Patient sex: M
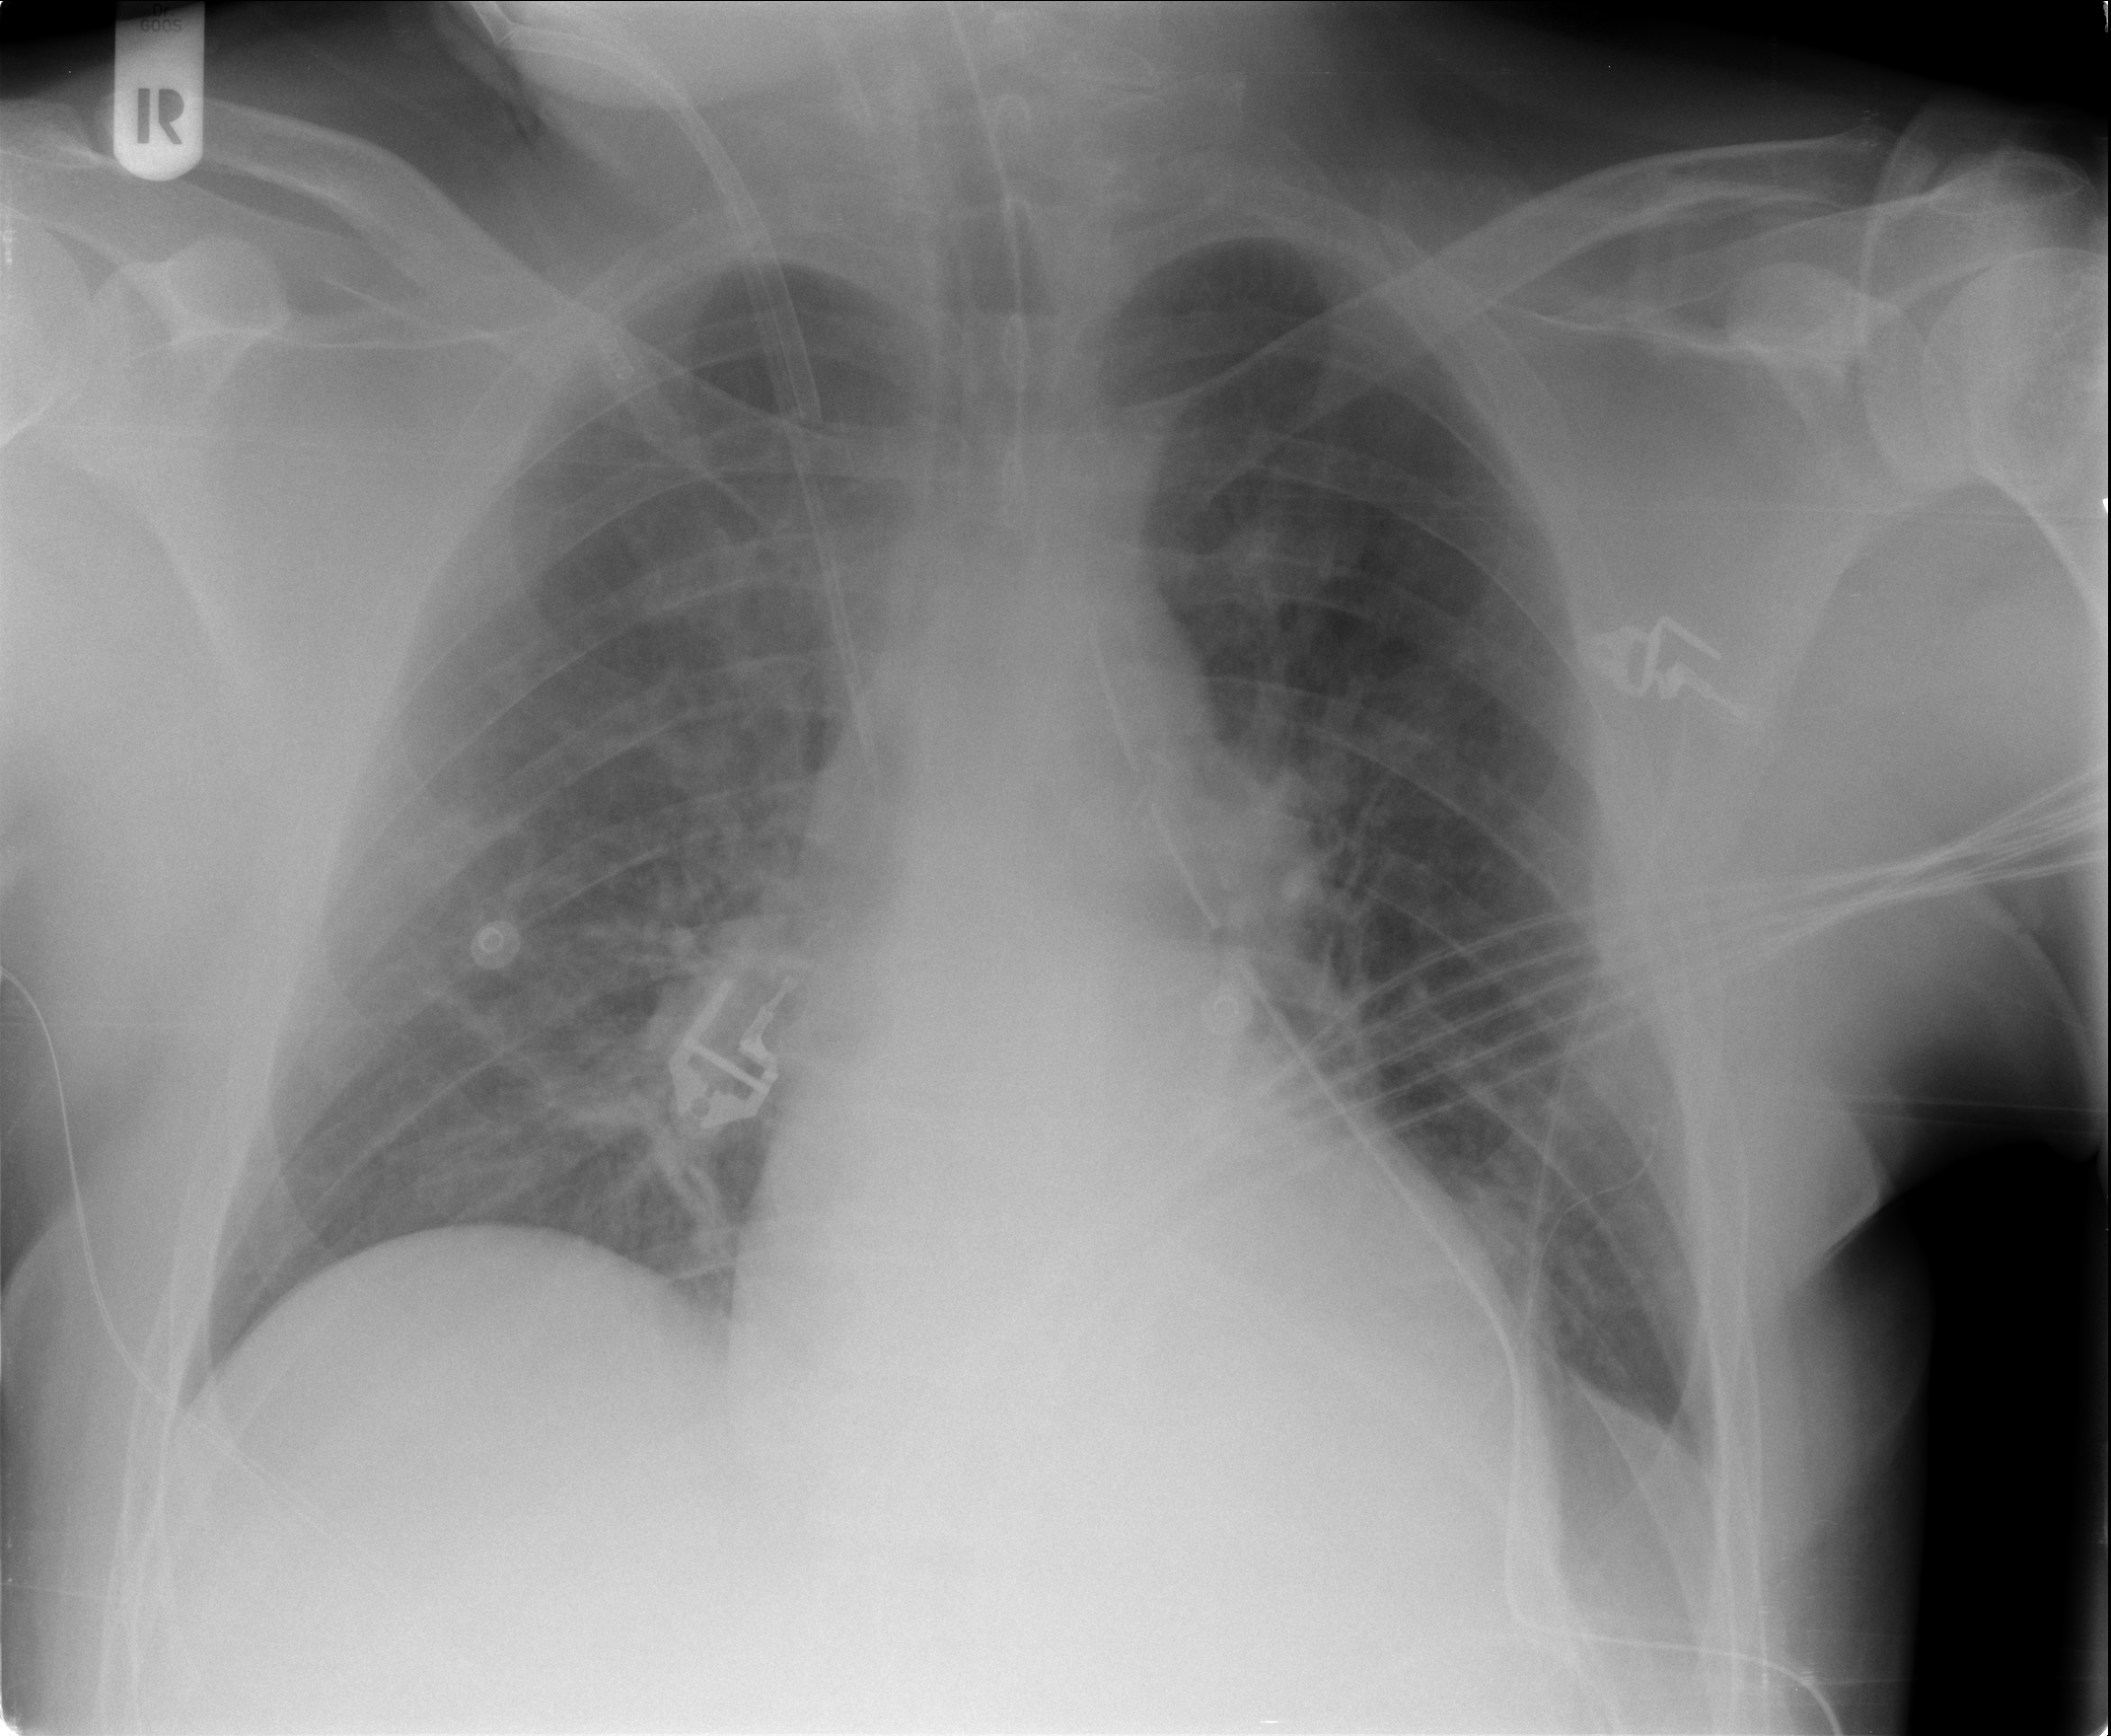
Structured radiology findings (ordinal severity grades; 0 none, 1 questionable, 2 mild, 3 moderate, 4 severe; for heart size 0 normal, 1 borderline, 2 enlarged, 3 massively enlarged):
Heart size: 0
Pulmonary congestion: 2
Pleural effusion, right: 0
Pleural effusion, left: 0
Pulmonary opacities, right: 0
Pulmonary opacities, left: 0
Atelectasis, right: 0
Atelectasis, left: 0